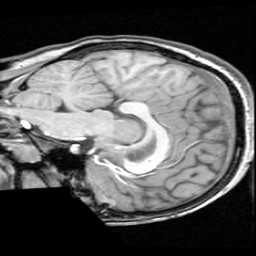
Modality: T1w
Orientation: sagittal
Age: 13
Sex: female
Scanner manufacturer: ge
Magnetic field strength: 1.5 T
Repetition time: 0.03333 s
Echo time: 0.008 s